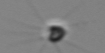
Label: Calciopappus